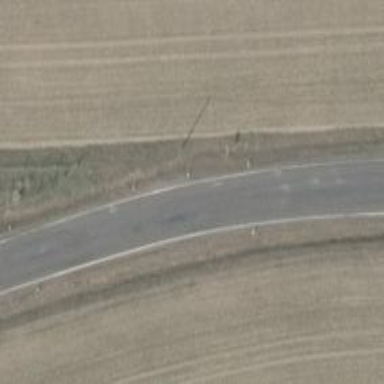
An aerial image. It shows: Secondary road with asphalt surface.